Current action and preconditions to check: trajectory_clear

Your task: For each precondition in the list above, predict whether it will hold at this action.

Consider the current scene as observed from the mobile robot's camera, and analyze the predicted future states of all dynamic agents (e.g., people, animals, vehicles, or any moving entities) within the NEXT SECOND.

IMPORTANT: Only answer "very likely" if you are absolutely certain—based on strong, clear evidence—that a dynamic agent will violate the precondition in the predicted future state. Do NOT answer "very likely" for unlikely, ambiguous, or low-probability risks.

Ask yourself for each precondition: Is there a high probability, with clear and convincing evidence, that the predicted future states of any dynamic agent will interfere with the predicted future state of the currently executing action within the NEXT SECOND, causing that precondition to fail?

Assess the risk level based on these predictions. Use "likely" or "very likely" if motions create a clear risk of interference.

Use "neutral" or "improbable" if agents are nearby but their predicted paths are clearly diverging or non-conflicting.

Failure Risk Categories: "very improbable", "improbable", "neutral", "likely", "very likely"

Answer Format: Output ONLY the probability_of_failure value from these categories: "very improbable", "improbable", "neutral", "likely", "very likely"

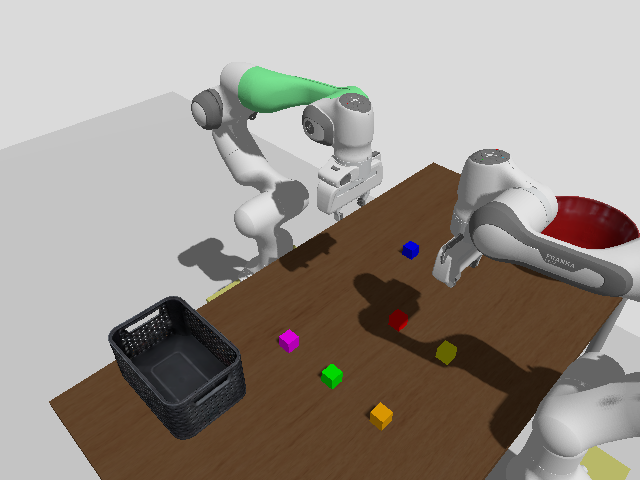

Answer: very improbable